Field crop: tomato
Growth stage: 1
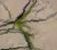
Species: cyperus